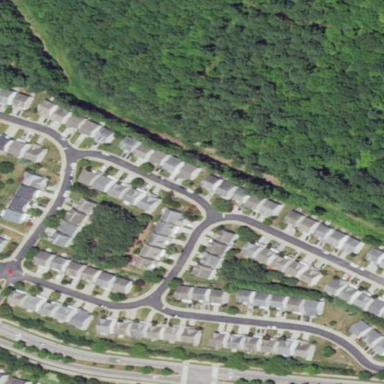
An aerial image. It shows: Residential area within neighborhood.